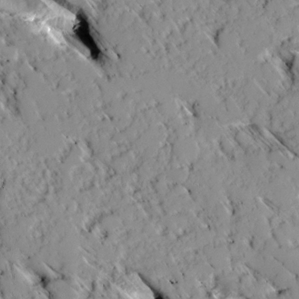
Label: non_frost